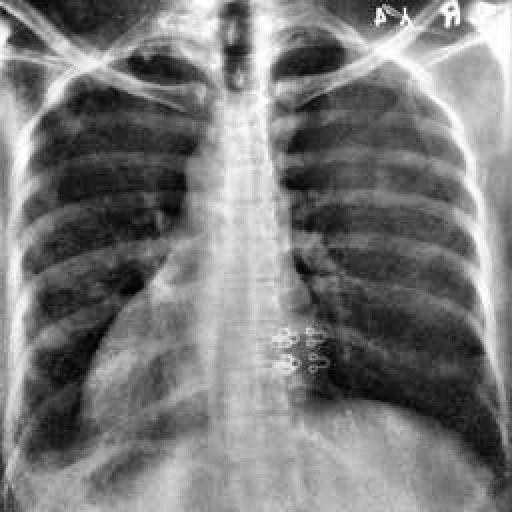
Finding: TUBERCULOSIS